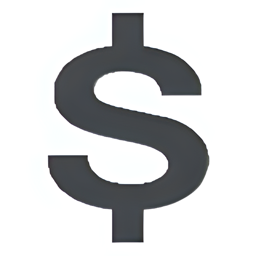
Name: heavy dollar sign
Emoji: 💲
Group: Symbols
Sub-group: currency